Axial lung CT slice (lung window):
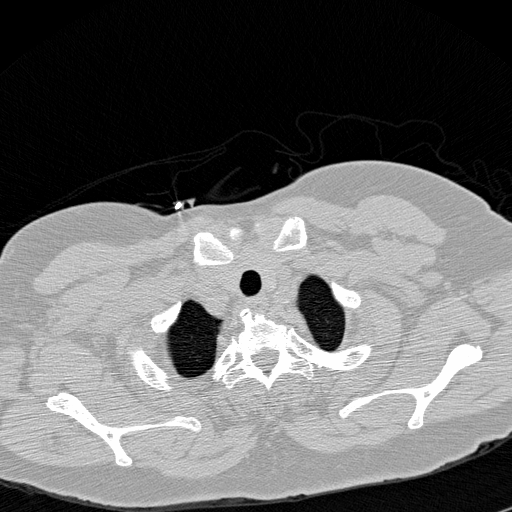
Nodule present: no